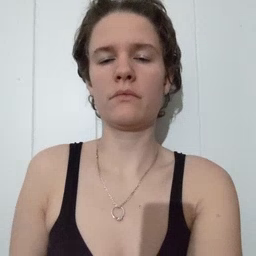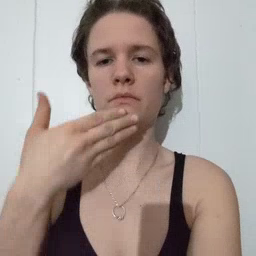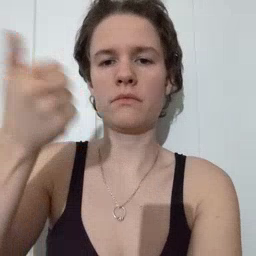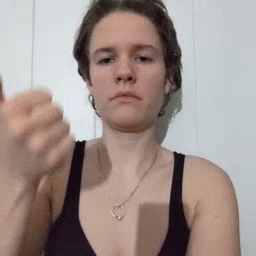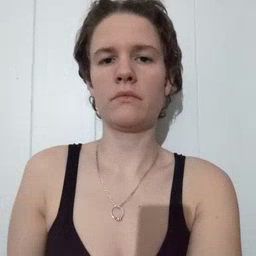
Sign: better